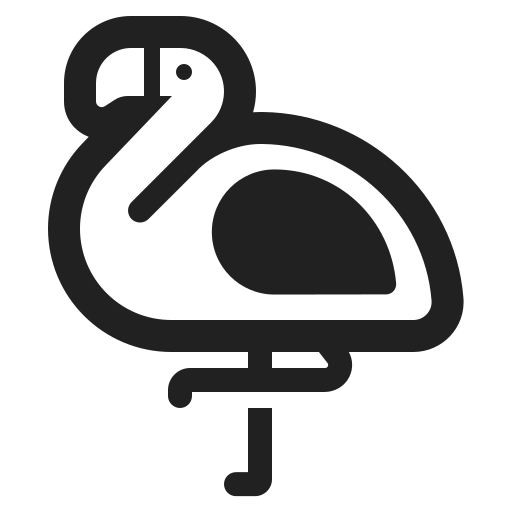
flamingo high contrast